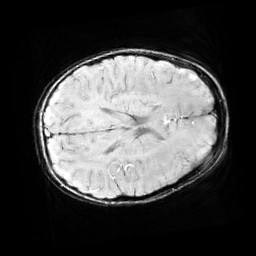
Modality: SWI
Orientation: axial
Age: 9
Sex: male
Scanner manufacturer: siemens
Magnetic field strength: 3 T
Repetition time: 0.027 s
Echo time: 0.02 s